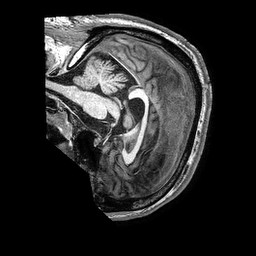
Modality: T1w
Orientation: sagittal
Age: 59
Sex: male
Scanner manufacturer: philips
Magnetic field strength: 3 T
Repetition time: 0.006767 s
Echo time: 0.003084 s